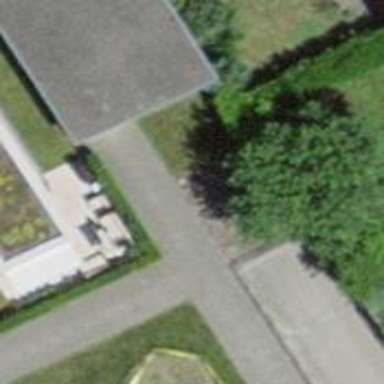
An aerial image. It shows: Parking area.